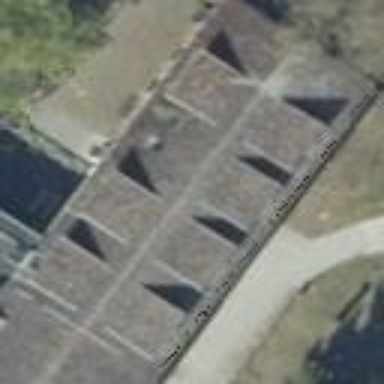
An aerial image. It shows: Building with gabled roof made of red roof tiles.